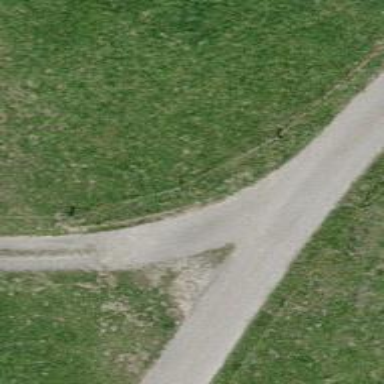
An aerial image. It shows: Track with grade1 tracktype.